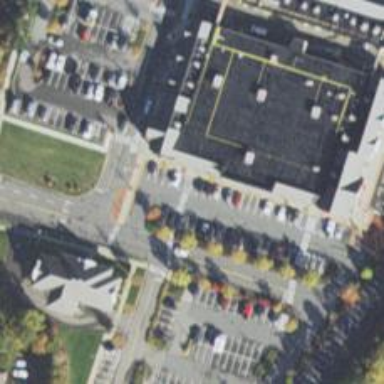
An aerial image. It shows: Parking space is available.